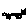
Label: cat